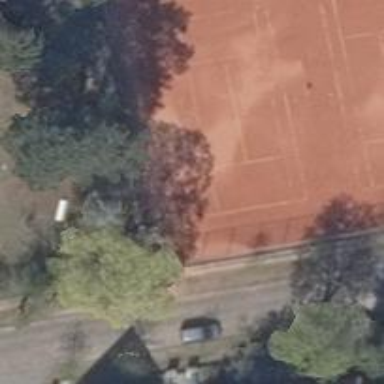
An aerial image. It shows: Tennis court on pitch.